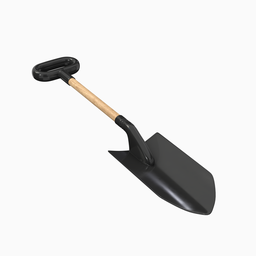
Label: tools